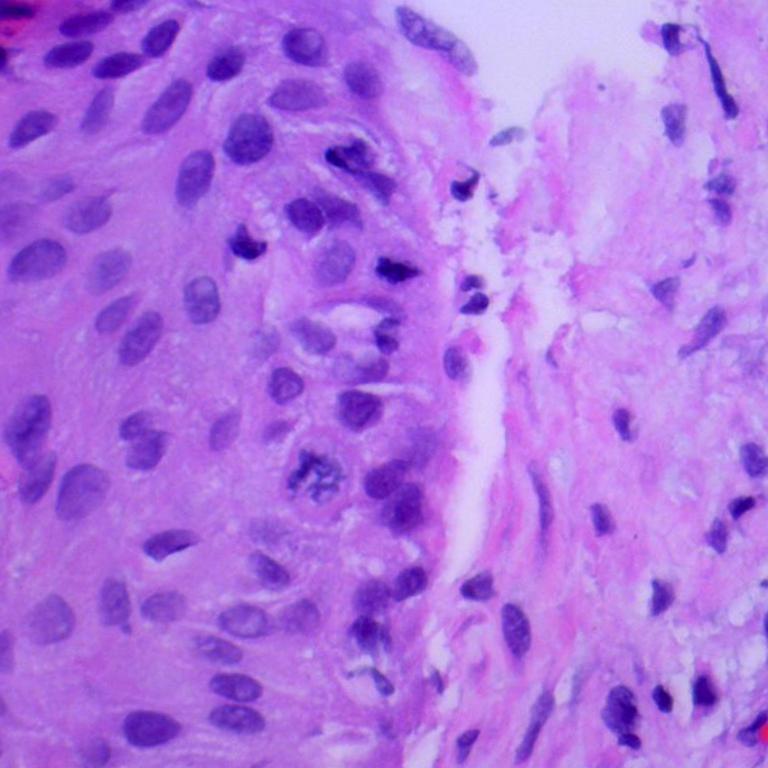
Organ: lung
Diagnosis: squamous carcinomas